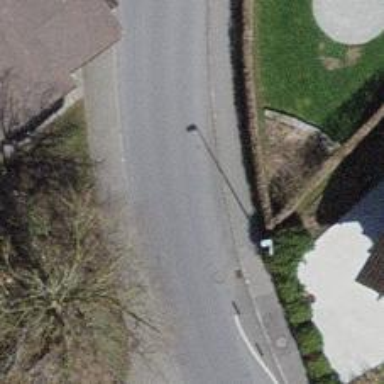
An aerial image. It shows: Traffic calming feature called choker.